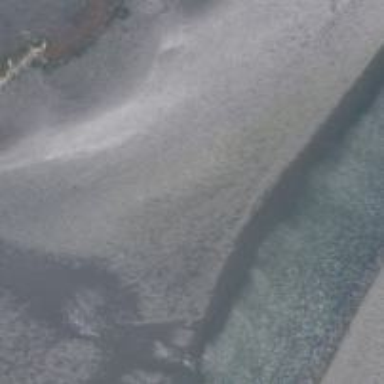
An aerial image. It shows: River with tidal flow.